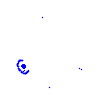
Particle: kaon